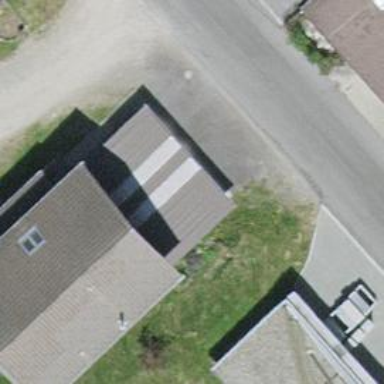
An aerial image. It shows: View of roof of building.